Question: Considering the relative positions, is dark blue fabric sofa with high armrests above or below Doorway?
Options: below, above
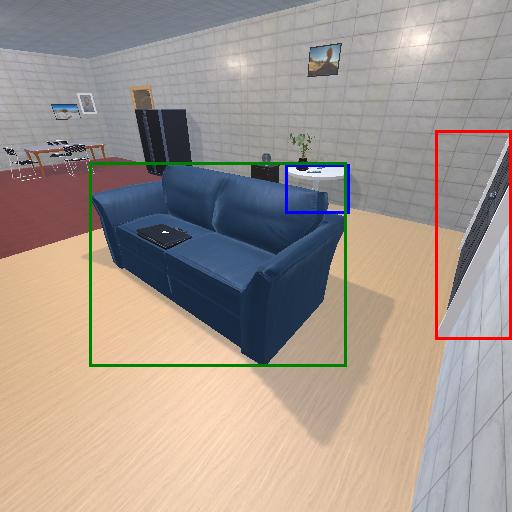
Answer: below